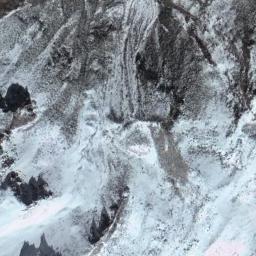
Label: snowberg